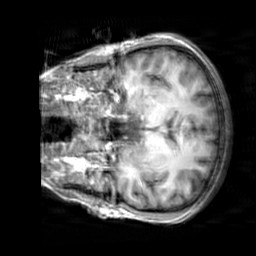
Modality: T1w
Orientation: coronal
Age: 21
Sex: female
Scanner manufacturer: siemens
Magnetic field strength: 3 T
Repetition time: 2.3 s
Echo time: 0.00303 s